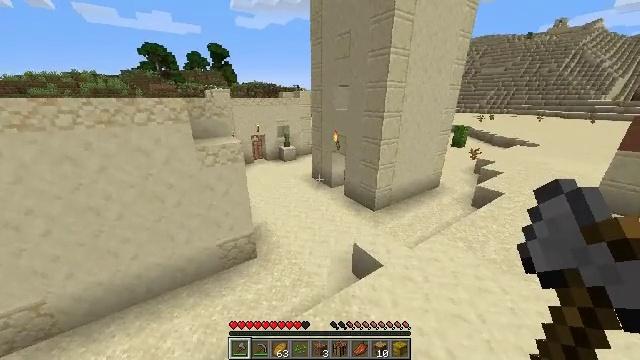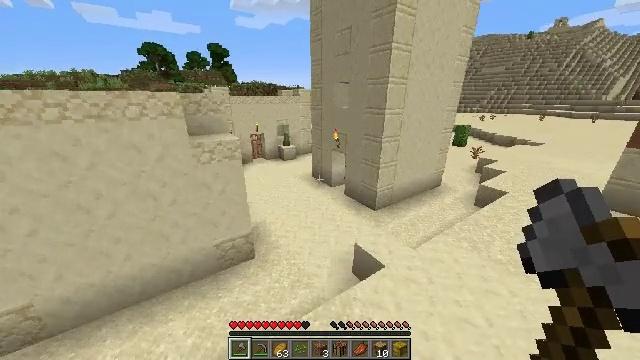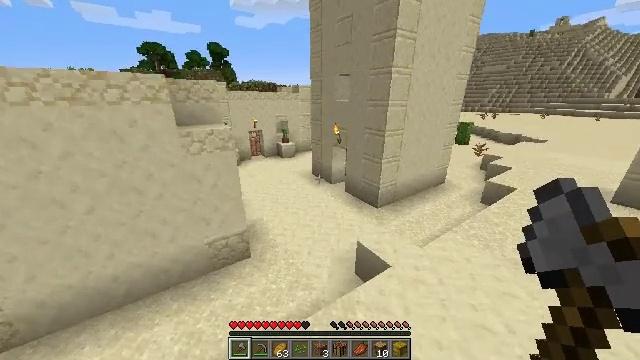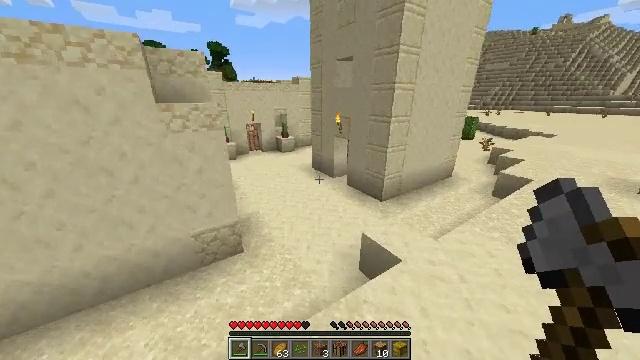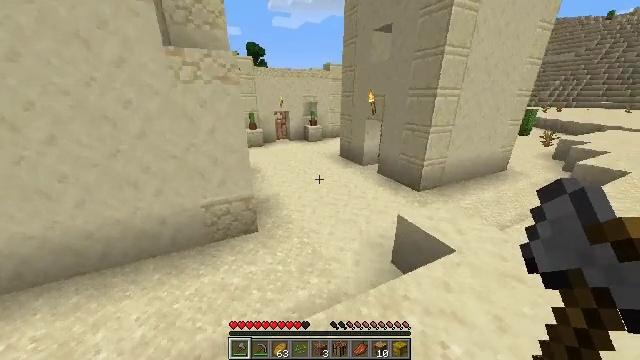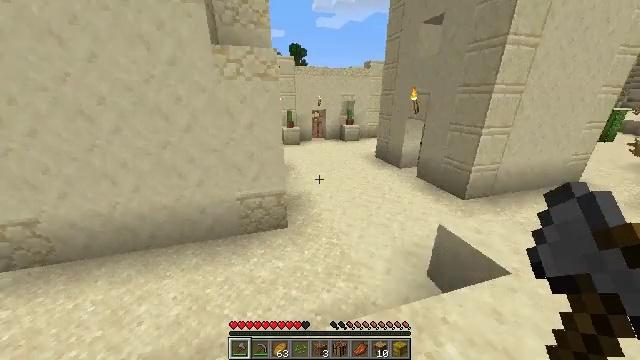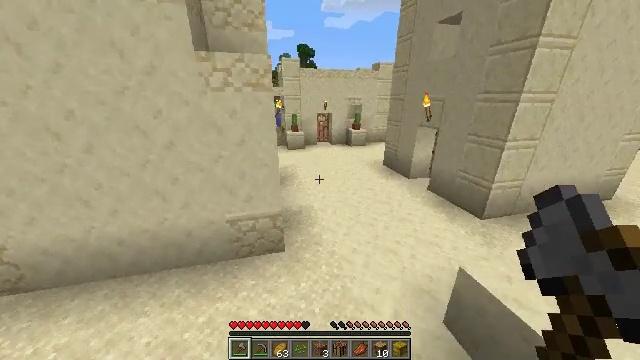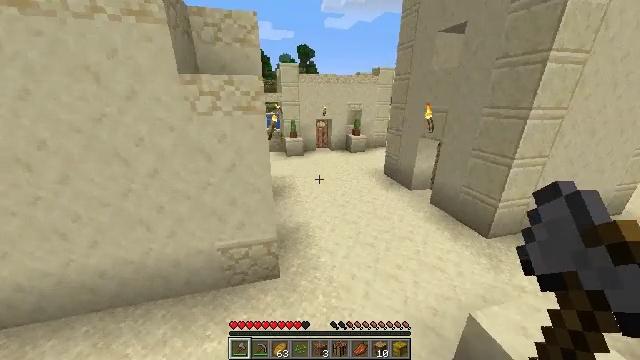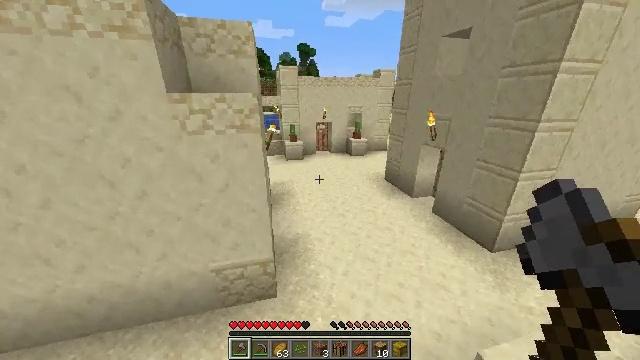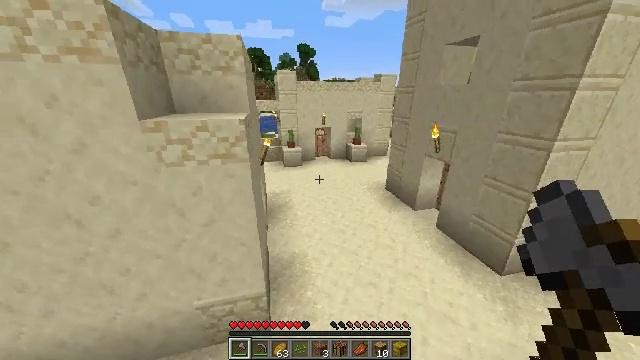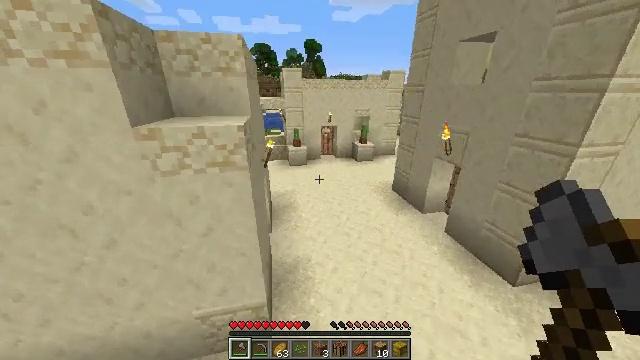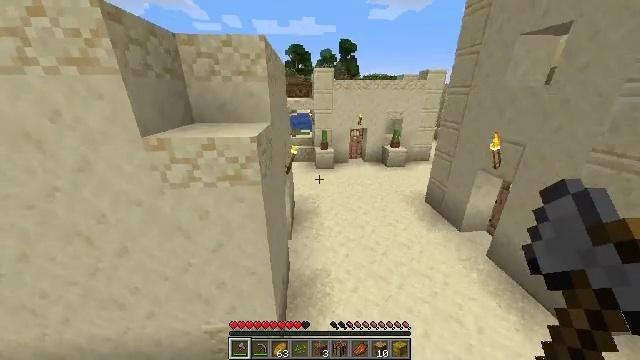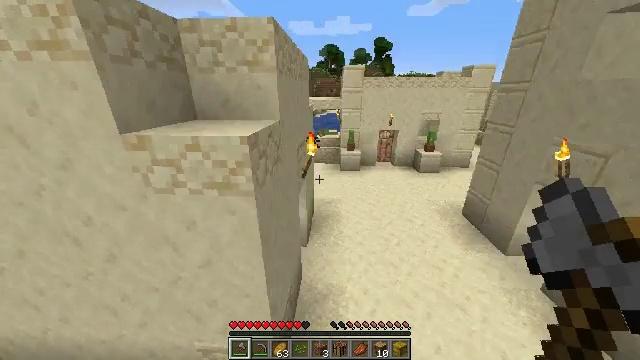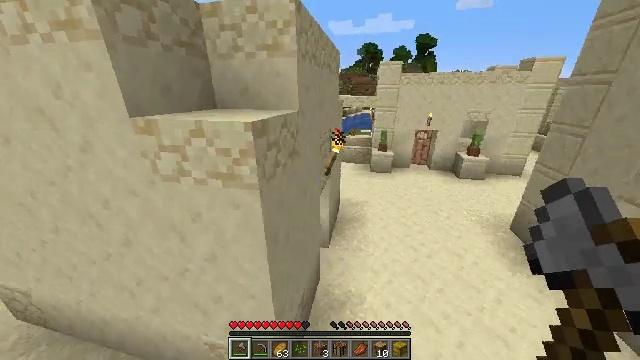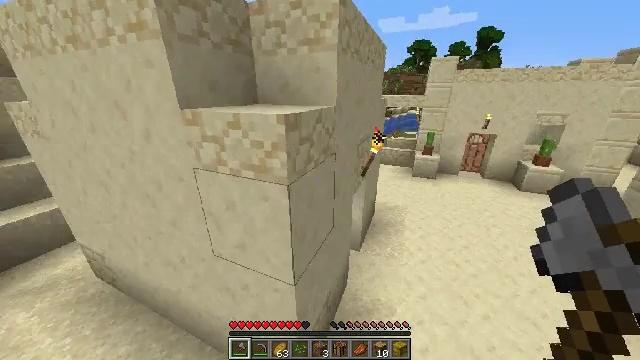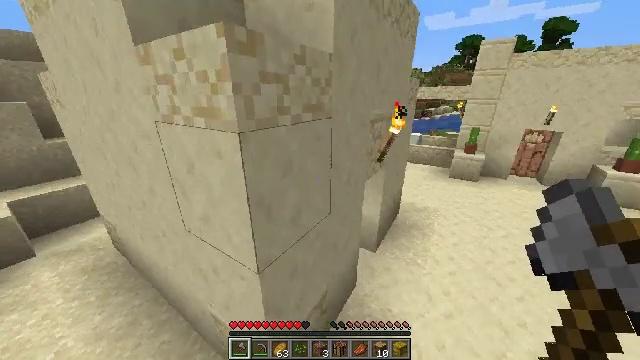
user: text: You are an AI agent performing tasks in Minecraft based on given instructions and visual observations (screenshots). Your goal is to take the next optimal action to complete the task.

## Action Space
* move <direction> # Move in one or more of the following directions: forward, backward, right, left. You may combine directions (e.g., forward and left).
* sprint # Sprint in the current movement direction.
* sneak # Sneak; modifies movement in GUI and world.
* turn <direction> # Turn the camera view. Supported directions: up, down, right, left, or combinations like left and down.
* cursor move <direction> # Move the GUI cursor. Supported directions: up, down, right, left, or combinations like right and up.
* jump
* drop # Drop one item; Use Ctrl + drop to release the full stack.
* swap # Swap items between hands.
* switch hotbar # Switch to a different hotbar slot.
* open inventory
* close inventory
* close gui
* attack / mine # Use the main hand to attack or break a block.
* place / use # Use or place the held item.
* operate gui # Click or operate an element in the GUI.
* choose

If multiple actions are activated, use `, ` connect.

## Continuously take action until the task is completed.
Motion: motion action
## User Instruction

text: Attack the cyan bed to break it.
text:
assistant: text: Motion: move forward, sprint, jump
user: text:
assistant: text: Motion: move forward, sprint, jump
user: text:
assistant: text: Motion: move forward, sprint, jump
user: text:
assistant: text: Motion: move forward, sprint, turn left, jump
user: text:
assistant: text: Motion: move forward, sprint, turn left, jump
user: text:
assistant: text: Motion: move forward, sprint, turn left, jump
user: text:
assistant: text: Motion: move forward, sprint, jump
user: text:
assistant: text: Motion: move forward, sprint, jump
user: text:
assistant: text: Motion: move forward, sprint, jump
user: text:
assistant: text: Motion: move forward, sprint, turn left, jump
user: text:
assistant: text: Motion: move forward and move right, sprint, turn left
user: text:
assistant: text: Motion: move forward and move right, sprint, turn left
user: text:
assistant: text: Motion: move forward and move right, sprint, turn left
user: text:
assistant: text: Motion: move forward and move right, sprint, turn left
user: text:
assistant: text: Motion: move forward and move right, sprint, turn left
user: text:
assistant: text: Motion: move forward and move right, sprint, turn left and up
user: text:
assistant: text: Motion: move forward and move right, sprint
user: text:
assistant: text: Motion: move forward and move right, sprint, turn left
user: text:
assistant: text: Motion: move forward and move right, sprint, turn left and up
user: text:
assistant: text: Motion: move forward and move right, sprint, turn left
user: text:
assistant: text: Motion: move forward and move right, sprint, turn left
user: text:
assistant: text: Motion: move forward and move right, sprint, turn left
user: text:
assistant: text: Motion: move forward and move right, sprint, turn left
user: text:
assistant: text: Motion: move forward, sprint, turn left and down
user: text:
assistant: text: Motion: move forward, sprint
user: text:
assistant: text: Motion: move forward, sprint
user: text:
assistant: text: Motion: move forward, sprint
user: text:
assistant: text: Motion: move forward, sprint, turn down, use / place
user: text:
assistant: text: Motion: move forward, sprint, use / place
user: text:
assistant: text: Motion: move forward, sprint, use / place